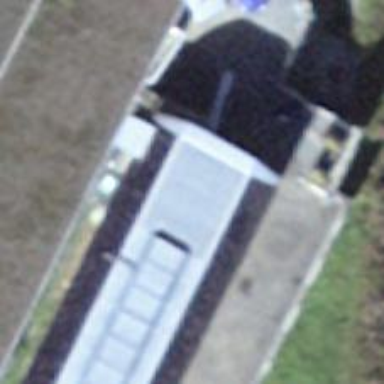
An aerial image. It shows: Aerialway station.